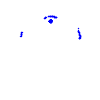
Particle: proton